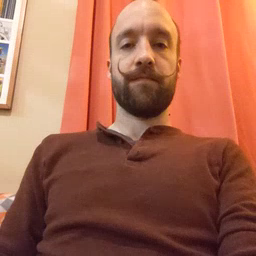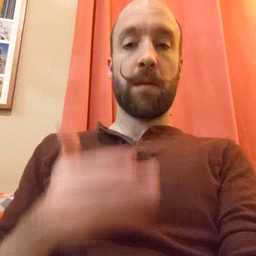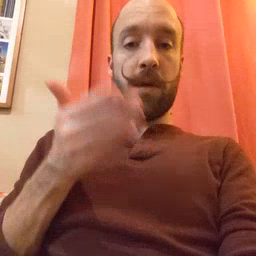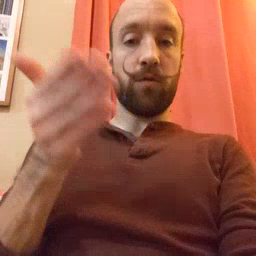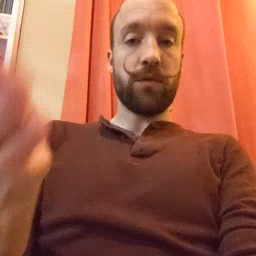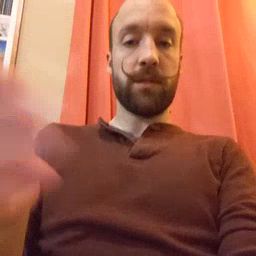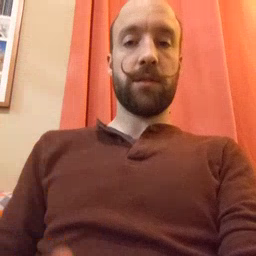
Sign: boat